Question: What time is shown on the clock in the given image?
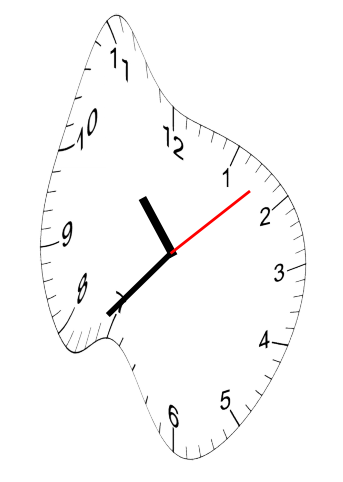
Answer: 10:37:08